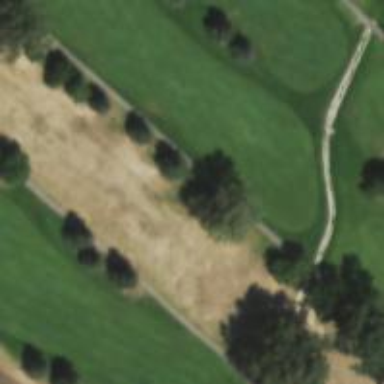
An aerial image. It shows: Pathway for golfing.